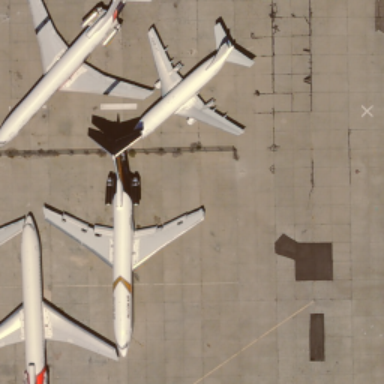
Four planes were dispersed at the airport .